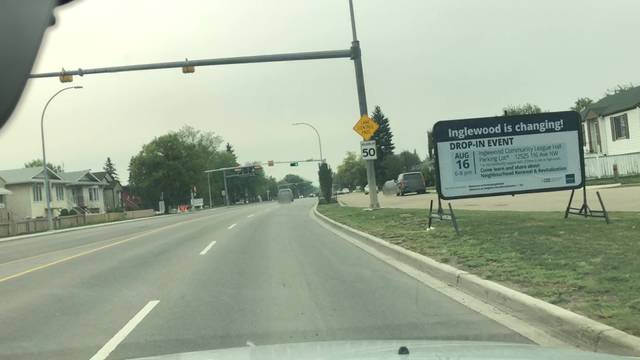
Region: Canada
Coordinates: 53.58, -113.541